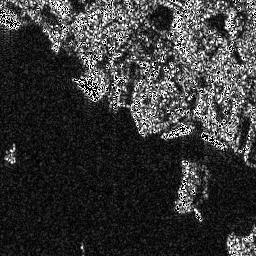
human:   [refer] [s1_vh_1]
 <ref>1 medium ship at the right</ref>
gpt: <box>[[77, 50, 88, 58, 0]]</box>